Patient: sex F, age 63
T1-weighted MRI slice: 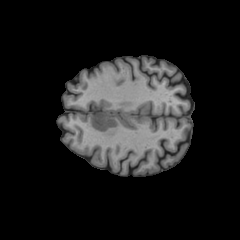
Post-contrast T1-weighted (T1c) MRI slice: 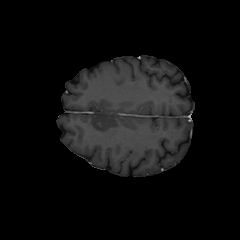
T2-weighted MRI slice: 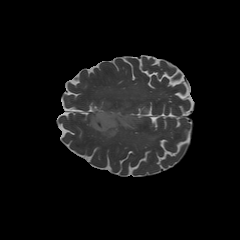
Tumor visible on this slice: yes
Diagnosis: Glioblastoma, IDH-wildtype
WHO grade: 4